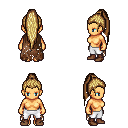
a pixel art fantasy rpg character, female body template, human, tanned skin, brown tattered cape, white pants, blonde extra-long topknot hairstyle, brown shoes, four views (front, back, left, right), 2x2 character sprite sheet, small pixel art, hard edges, no anti-aliasing